Interaction volume radius: 10 \u00c5
Interaction volume height: 30 \u00c5
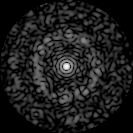
Disorder parameter: 0.8074